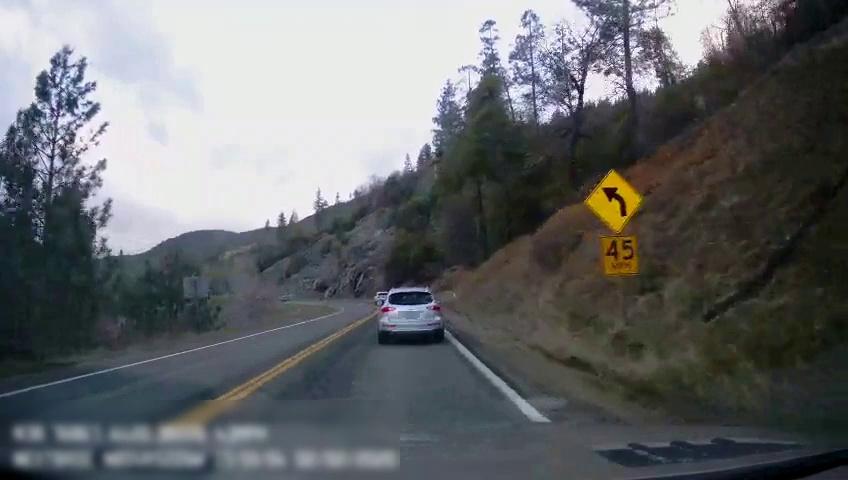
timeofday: Day
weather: Sunny
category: Drivable Space
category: Vehicles | Car
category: Vehicles | SUV
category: Lanes | Current Lane
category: Lanes | Alternate Lane
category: Lanes | Alternate Lane
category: Traffic | Signs
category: Traffic | Signs